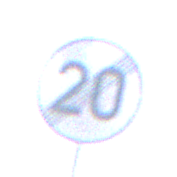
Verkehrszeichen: EndeGeschwindigkeit20
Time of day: MorningAfternoon
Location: Outdoor (Nature)
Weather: Clear
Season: NotSpecified
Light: Natural